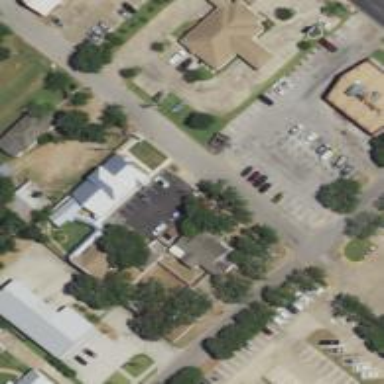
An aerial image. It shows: Veterinary facility.